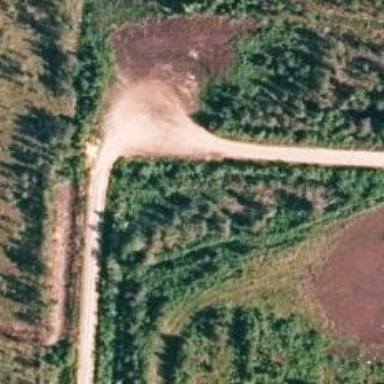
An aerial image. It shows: Well-maintained track road of grade 1.